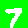
Digit: 7